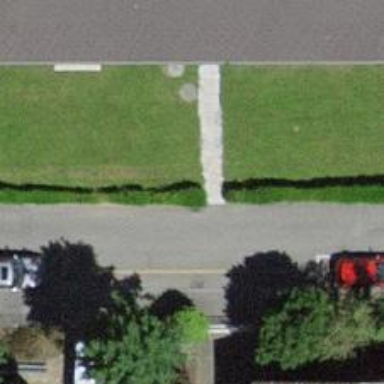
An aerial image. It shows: Hedge barrier.